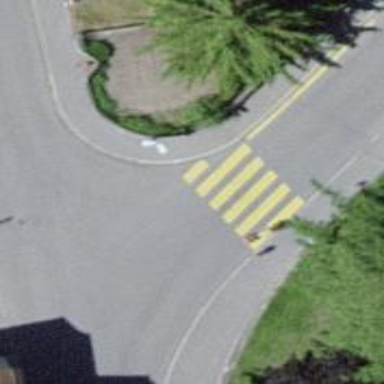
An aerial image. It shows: Uncontrolled zebra crossing on the road.